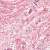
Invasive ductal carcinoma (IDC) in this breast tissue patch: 0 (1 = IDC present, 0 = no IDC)